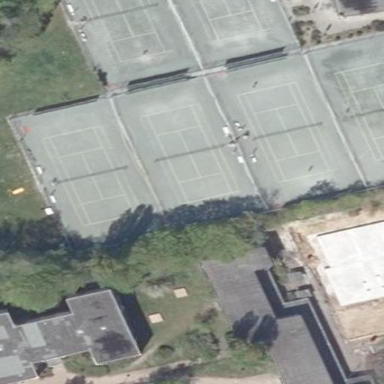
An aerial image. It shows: Tennis court on the leisure land pitch.